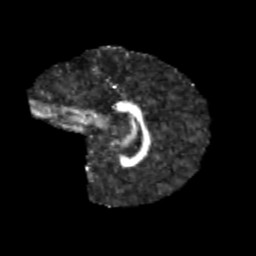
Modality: FA
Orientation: sagittal
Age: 10
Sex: male
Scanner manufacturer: siemens
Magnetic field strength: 3 T
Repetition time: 3.8 s
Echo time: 0.07 s